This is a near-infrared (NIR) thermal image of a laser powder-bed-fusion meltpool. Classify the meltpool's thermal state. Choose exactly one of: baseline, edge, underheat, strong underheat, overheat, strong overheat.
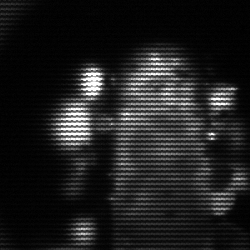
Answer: strong underheat